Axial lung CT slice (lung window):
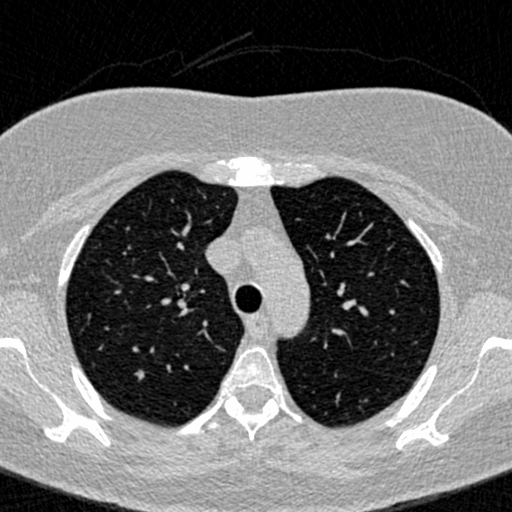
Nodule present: no